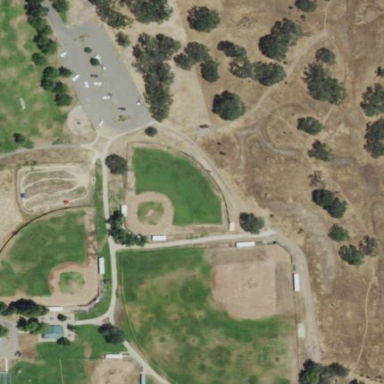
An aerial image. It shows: Baseball pitch for leisure land activities.